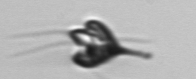
Label: Pyramimonas_longicauda